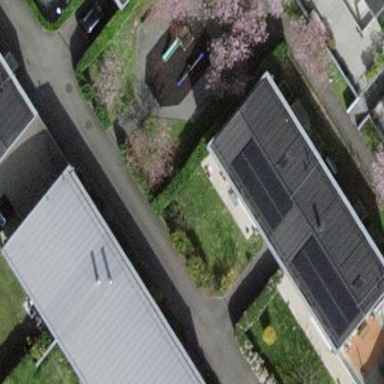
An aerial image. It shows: Garden enclosed by fence.